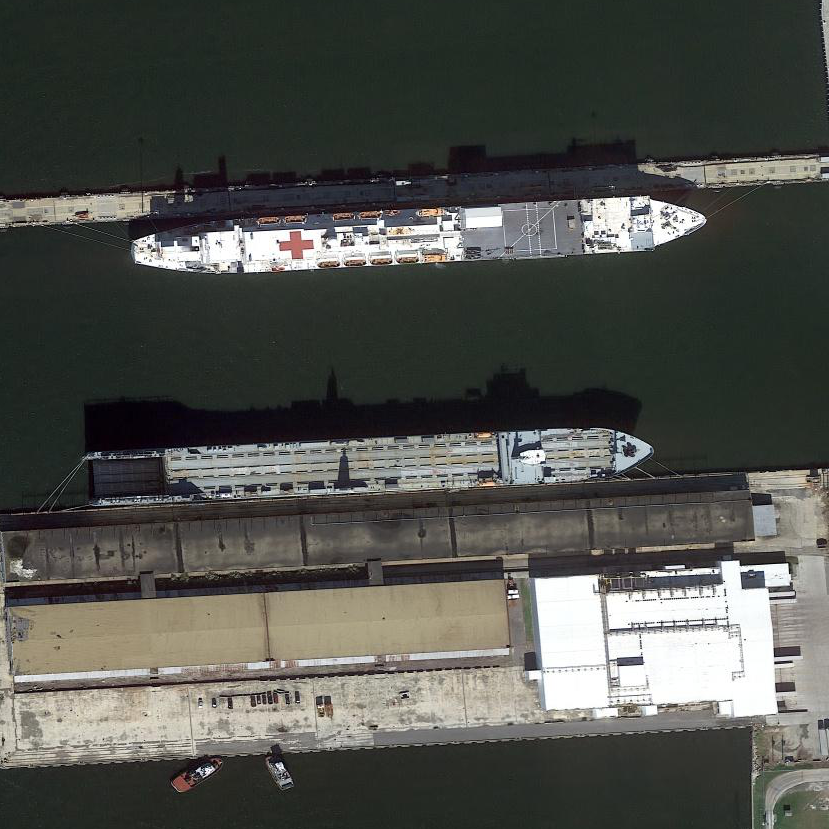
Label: Medical_ship